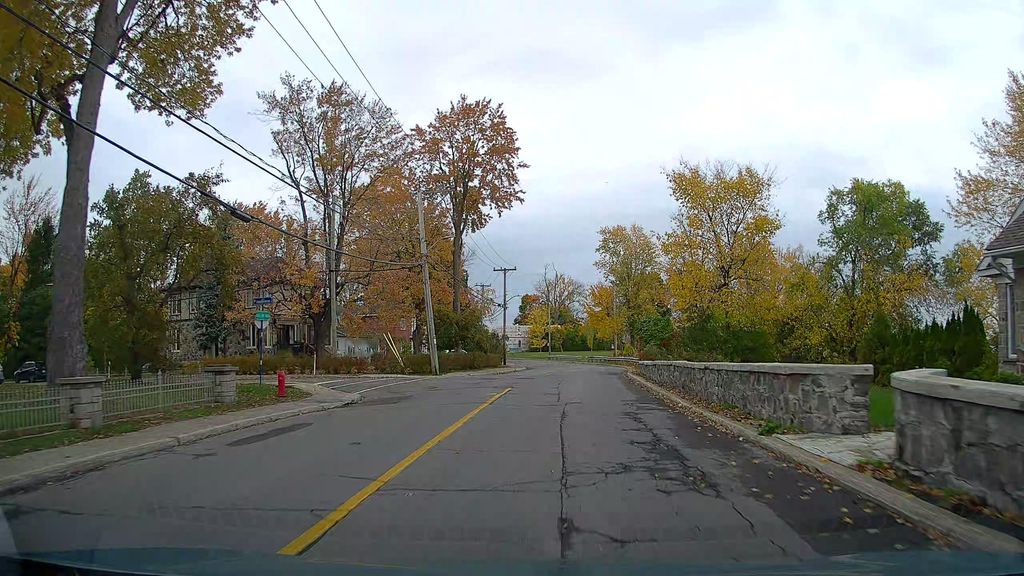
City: montreal